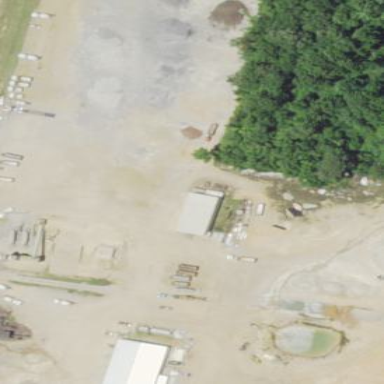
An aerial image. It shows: Industrial area with concrete plant.